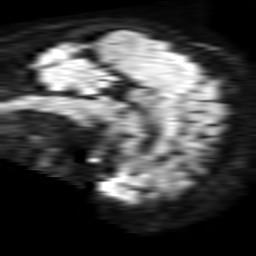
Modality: TRACE
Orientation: sagittal
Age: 30
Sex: female
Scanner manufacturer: philips
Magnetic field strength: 1.5 T
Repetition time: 3.4 s
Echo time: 0.06922 s